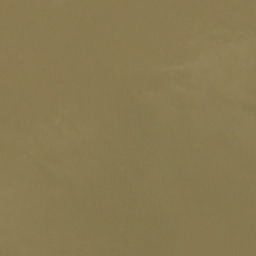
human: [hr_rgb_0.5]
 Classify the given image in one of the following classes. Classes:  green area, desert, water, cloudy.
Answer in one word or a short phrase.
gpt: cloudy